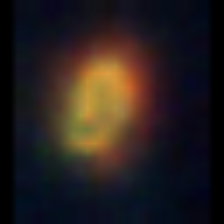
Taxon: NanoPlankton
Group: Other